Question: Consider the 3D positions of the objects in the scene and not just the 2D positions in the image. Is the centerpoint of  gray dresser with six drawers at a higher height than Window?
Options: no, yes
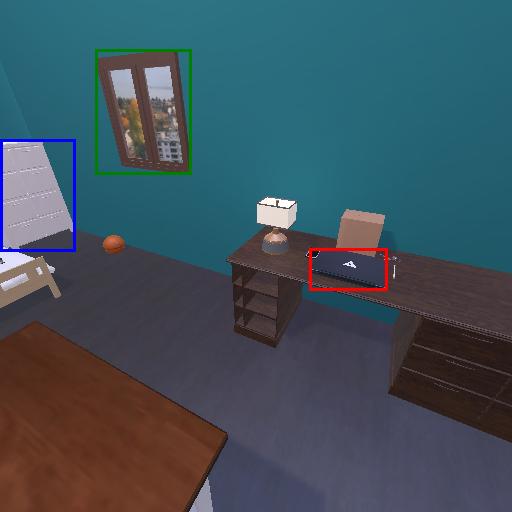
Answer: no